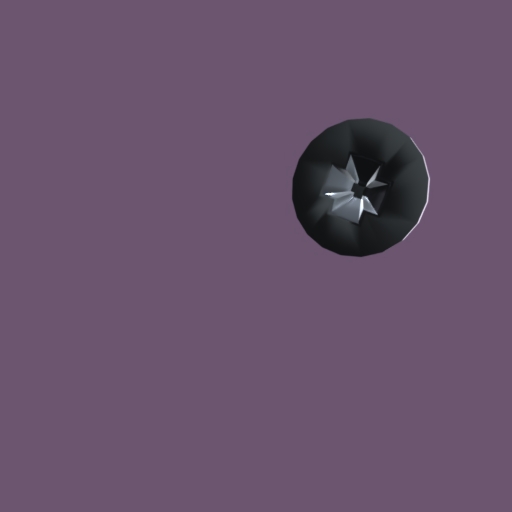
Label: screw